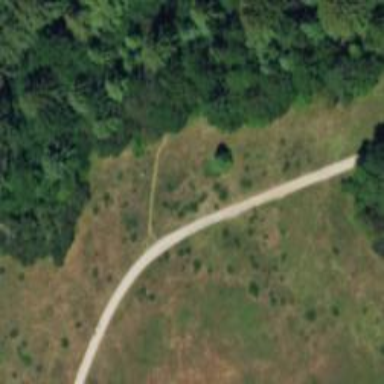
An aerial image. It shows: Path.